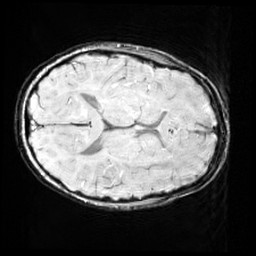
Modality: SWI
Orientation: axial
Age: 9
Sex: female
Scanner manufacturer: siemens
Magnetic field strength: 3 T
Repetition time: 0.027 s
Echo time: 0.02 s